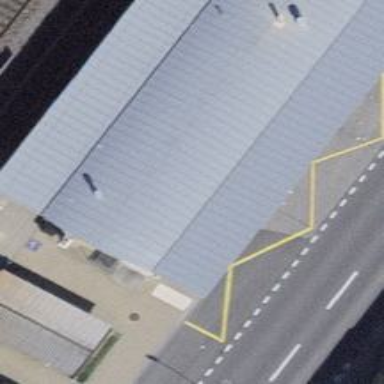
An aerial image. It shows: Kiosk.